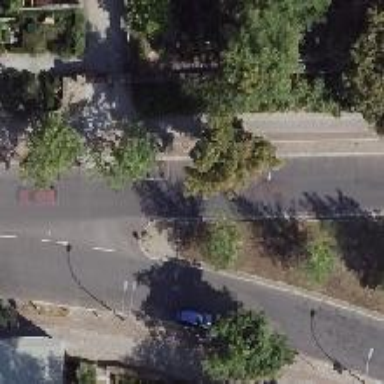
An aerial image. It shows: Secondary road with asphalt surface. There is cycle track on the right side.